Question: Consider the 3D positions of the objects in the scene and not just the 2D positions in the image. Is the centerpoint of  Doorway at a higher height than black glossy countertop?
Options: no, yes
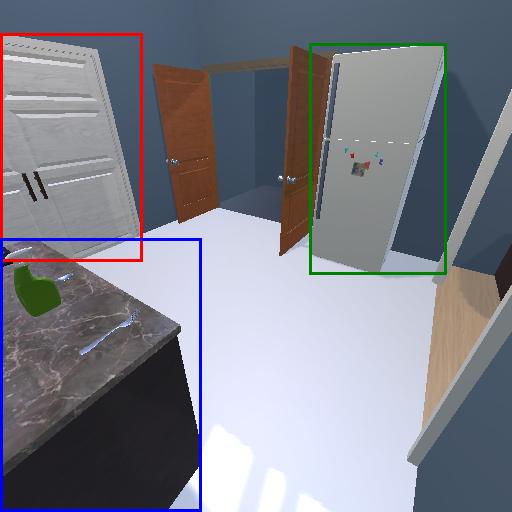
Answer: no